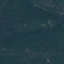
Land use / land cover: Forest